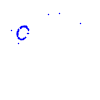
Particle: proton